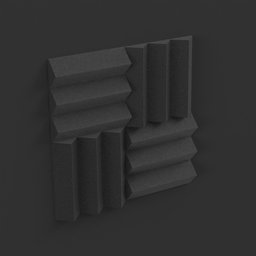
Label: architecture